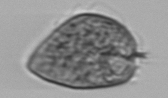
Label: Prorocentrum_micans